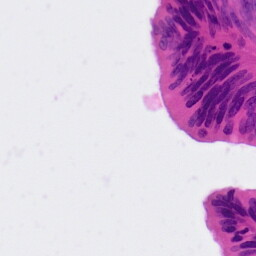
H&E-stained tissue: Colon